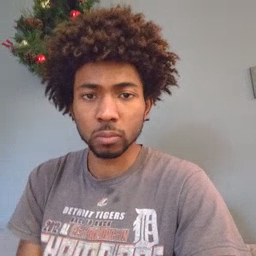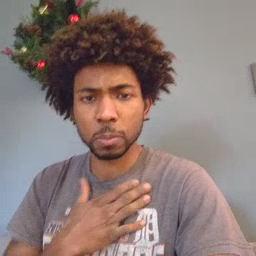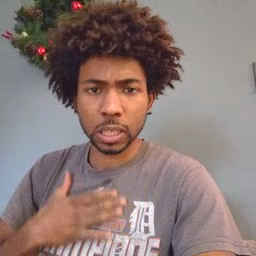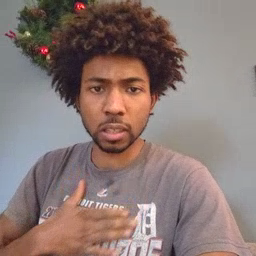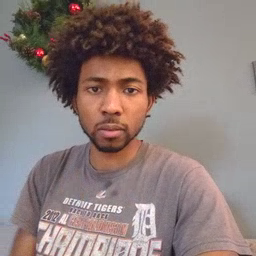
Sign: please